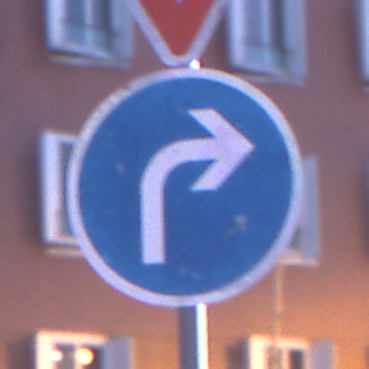
Verkehrszeichen: VorgeschriebeneFahrtrichtungRechts
Zusatzzeichen oben: VorfahrtGewaehren
Umgebung: Outdoor, Urban
Tageszeit: Night
Wetter: PartlyCloudy
Licht: Artificial
Jahreszeit: NotSpecified
Kontrast: HighContrast